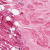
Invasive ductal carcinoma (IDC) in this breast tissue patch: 0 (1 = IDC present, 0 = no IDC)